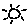
Label: sun